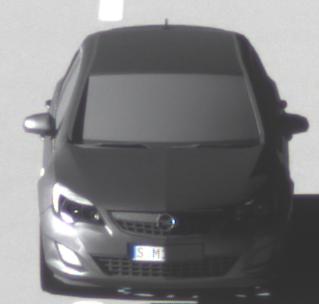
Make: Opel
Model: Astra 1.4 ecoFlex
Detailed model: Astra (J)
Model produced from: 2009/12
Model produced until: 2010/12
Doors: 5
Color: gray
Road condition: dry road
Daytime: morning or afternoon
Contrast: high contrast